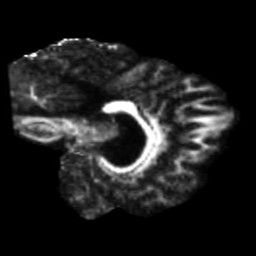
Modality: FA
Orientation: sagittal
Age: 68
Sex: female
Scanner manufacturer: siemens
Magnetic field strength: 3 T
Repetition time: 5.47 s
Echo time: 0.0854 s